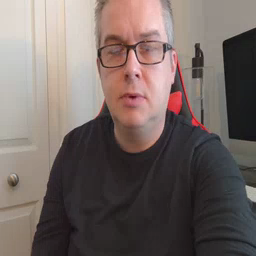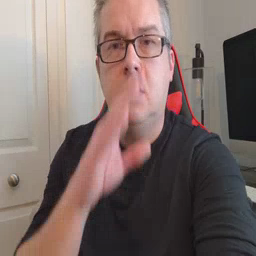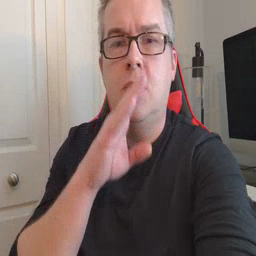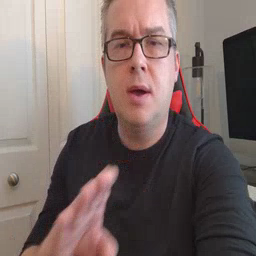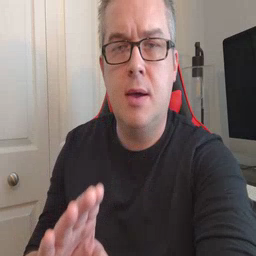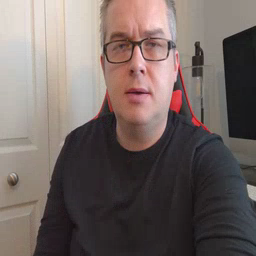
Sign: quiet